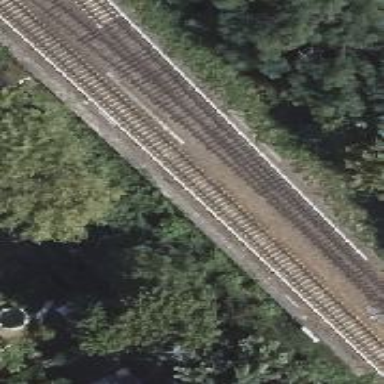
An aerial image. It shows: Railway switch.